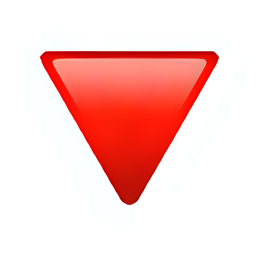
Name: down pointing red triangle
Emoji: 🔻
Group: Symbols
Sub-group: geometric